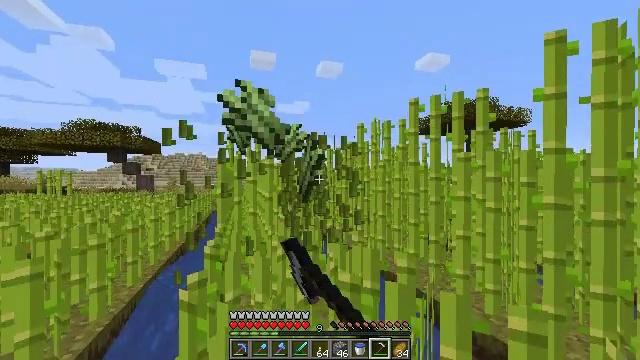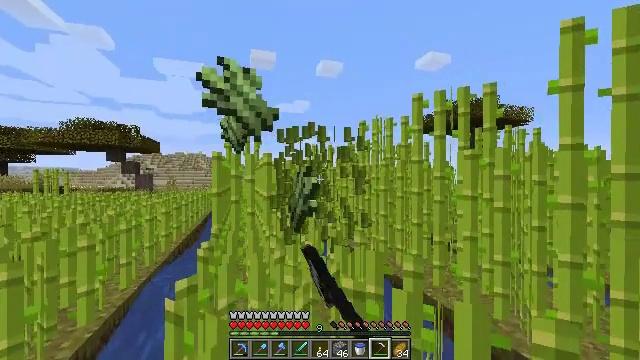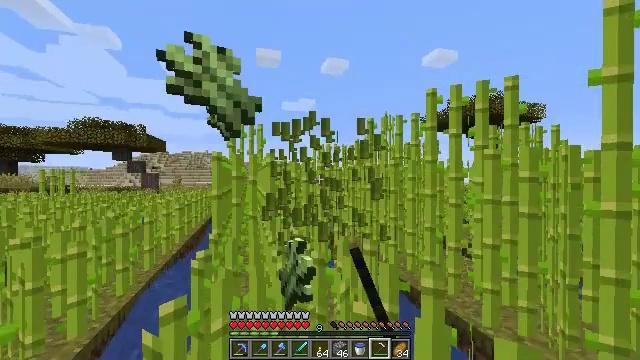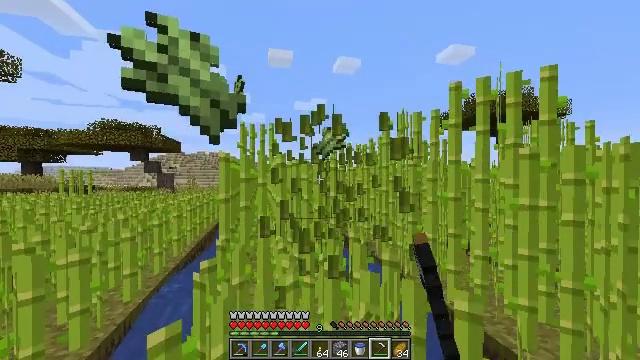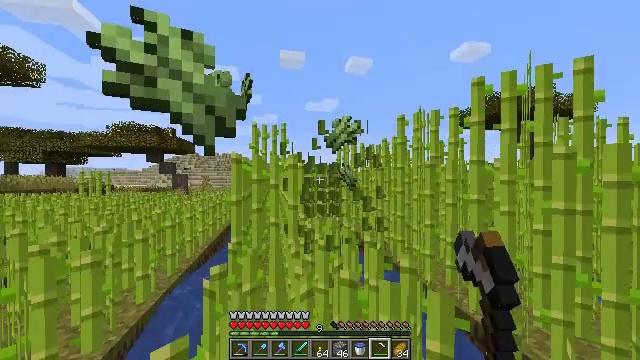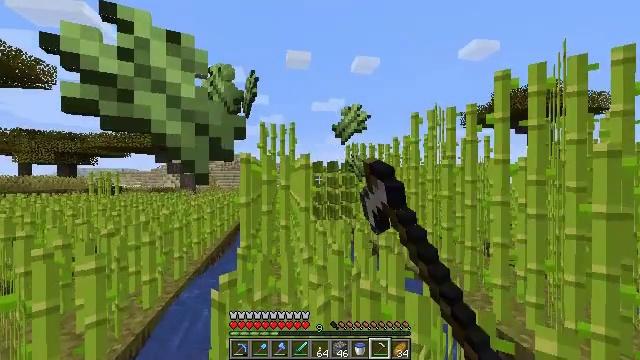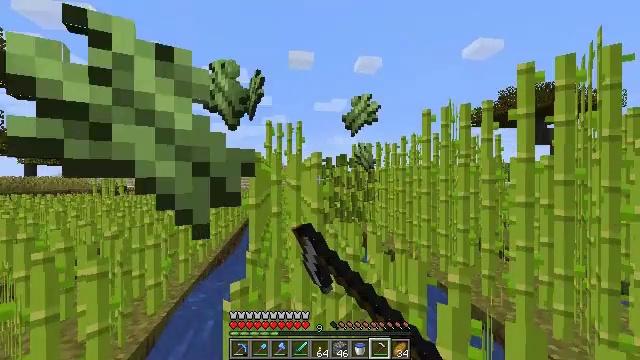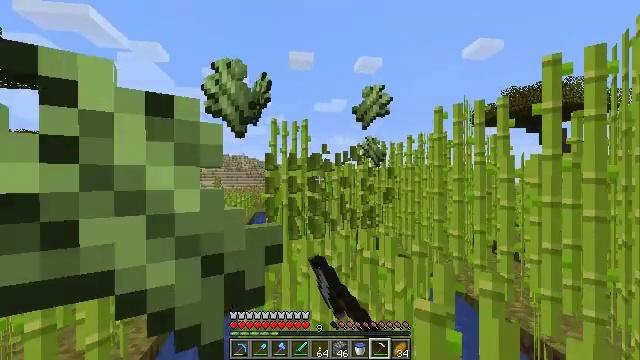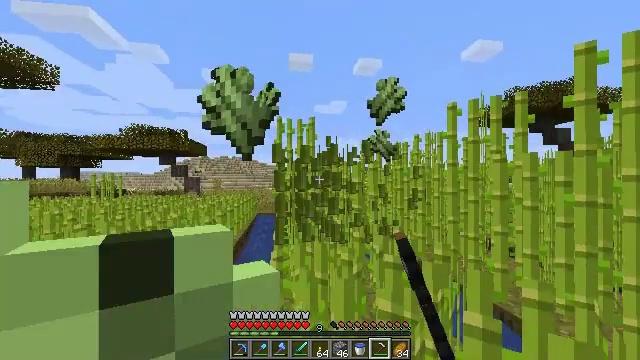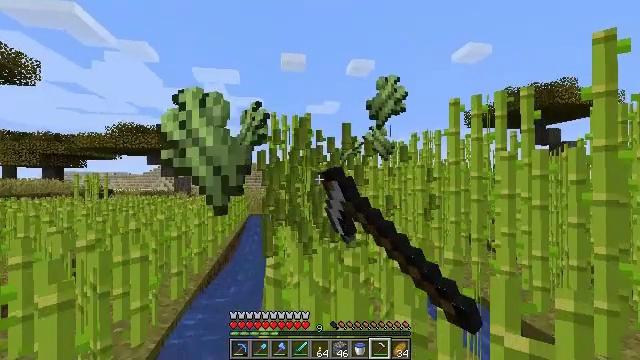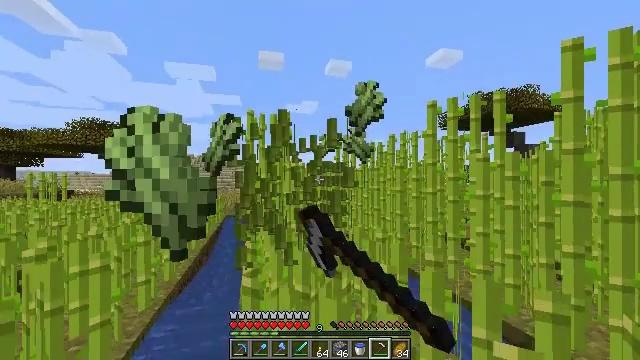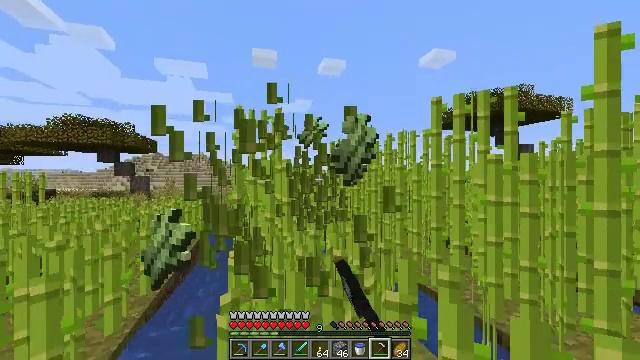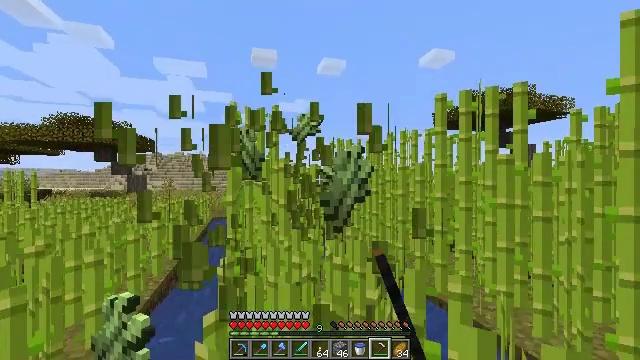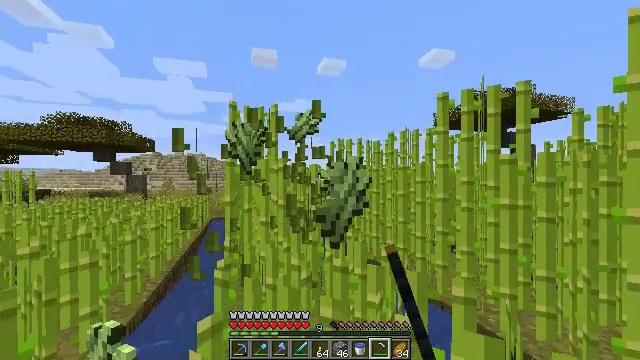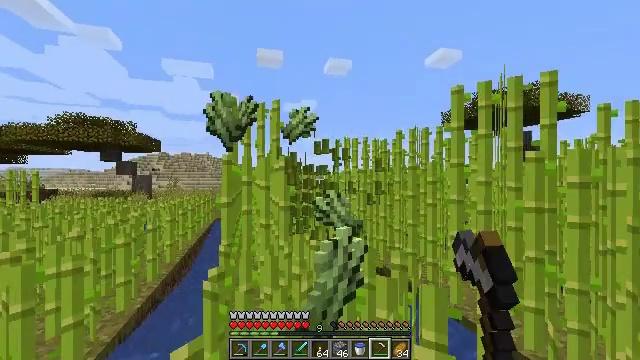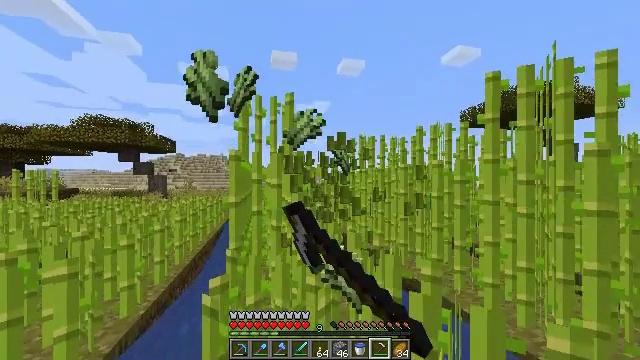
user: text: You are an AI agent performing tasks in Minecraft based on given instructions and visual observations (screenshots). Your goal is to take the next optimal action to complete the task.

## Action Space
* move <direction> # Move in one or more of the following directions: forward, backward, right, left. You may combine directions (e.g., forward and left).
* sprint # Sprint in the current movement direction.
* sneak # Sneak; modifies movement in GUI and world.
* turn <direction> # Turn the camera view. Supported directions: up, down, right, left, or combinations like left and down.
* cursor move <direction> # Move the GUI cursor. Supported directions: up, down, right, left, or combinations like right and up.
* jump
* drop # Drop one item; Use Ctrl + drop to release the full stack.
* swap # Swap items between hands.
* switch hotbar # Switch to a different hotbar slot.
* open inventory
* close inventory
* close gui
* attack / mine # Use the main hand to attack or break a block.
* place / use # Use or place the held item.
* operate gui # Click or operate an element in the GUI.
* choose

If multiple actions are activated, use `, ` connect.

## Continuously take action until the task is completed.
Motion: motion action
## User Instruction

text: Collect sugar cane near water sources.
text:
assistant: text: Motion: move forward, attack / mine
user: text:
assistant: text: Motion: move forward, turn left, attack / mine
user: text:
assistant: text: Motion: move forward, turn left, attack / mine
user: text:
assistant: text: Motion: move forward and move left, turn left, attack / mine
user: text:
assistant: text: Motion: move forward and move left, turn left, attack / mine
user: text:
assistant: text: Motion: move forward and move left, attack / mine
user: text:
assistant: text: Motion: move forward and move left, attack / mine
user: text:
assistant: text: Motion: move forward, attack / mine
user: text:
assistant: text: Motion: move forward, turn right, attack / mine
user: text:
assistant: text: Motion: move forward, turn right, attack / mine
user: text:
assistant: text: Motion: move forward, turn right, attack / mine
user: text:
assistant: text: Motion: move forward, attack / mine
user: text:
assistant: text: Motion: move forward, attack / mine
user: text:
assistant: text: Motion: move forward, turn left, attack / mine
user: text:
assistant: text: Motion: move forward and move left, turn left, attack / mine
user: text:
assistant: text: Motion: move forward and move left, turn left, attack / mine
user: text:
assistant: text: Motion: move forward and move left, turn left, attack / mine
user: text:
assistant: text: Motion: move forward, attack / mine
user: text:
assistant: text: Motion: move forward, attack / mine
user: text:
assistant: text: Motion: move forward, attack / mine
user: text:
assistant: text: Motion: move forward, attack / mine
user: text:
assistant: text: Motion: move forward, turn right, attack / mine
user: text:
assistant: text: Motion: move forward, turn right, attack / mine
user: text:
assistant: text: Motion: move forward, turn right, attack / mine
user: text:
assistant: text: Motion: move forward, attack / mine
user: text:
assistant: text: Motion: move forward, attack / mine
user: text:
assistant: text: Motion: move forward, attack / mine
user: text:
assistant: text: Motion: move forward, attack / mine
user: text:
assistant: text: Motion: move forward, turn left, attack / mine
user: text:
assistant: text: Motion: move forward and move left, turn left, attack / mine